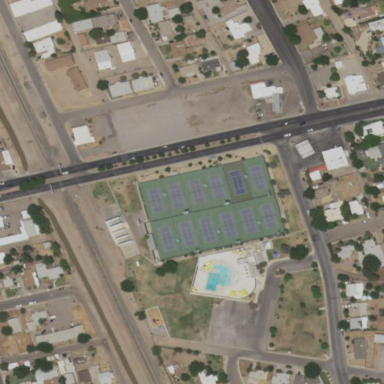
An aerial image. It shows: Sports center with tennis facility.